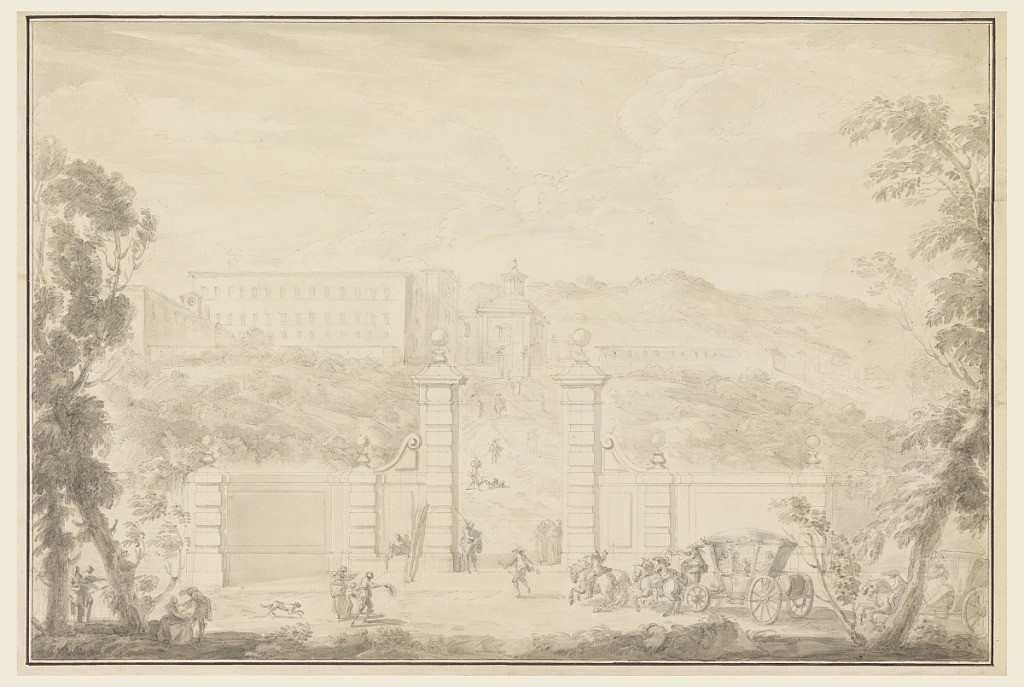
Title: View of a Monastery Receiving Visit from Great People
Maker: Carlo Marchionni, Italian, 1702–1786
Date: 1770–86
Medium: Black chalk, brush and gray-black watercolor on cream laid paper
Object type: Drawing
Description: Horizontal rectangle.The buildings of the monastery are in the middle ground upon a terrace of a hill sloping down to the foreground. There is a wall with the gateway, where a guard and a group of monks stand. Monks and soldiers are on the road connecting the gateways, outer and inner, in front of the church. One of the soldiers busies himself to chase two fighting dogs.  A coach drawn by four horses, preceded by a courier, approaches from right. A family sits inside. Another coach with two horses follows. At left are groups of figures.Trees flank the scene, composition surrounded by two framing border lines.